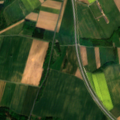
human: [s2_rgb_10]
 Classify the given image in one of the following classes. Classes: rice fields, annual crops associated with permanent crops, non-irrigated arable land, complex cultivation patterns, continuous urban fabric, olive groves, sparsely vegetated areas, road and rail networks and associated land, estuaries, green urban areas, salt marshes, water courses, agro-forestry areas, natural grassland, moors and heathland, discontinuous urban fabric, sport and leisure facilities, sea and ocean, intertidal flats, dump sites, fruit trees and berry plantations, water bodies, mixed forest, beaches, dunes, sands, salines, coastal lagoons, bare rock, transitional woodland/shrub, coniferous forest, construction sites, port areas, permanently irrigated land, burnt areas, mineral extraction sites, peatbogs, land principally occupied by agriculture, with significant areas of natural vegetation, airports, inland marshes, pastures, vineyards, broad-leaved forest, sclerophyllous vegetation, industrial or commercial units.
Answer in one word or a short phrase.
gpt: non-irrigated arable land, land principally occupied by agriculture, with significant areas of natural vegetation, mixed forest